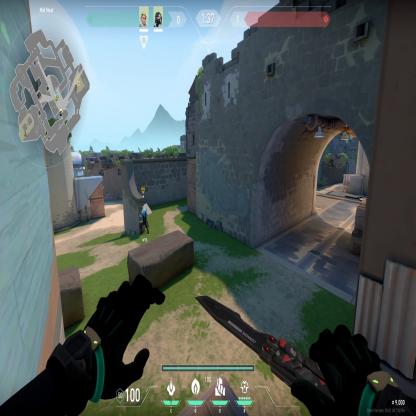
Label: teammate